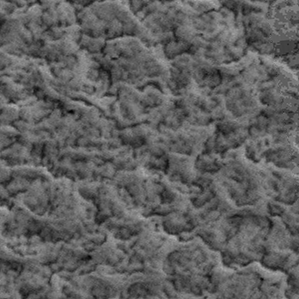
Label: frost